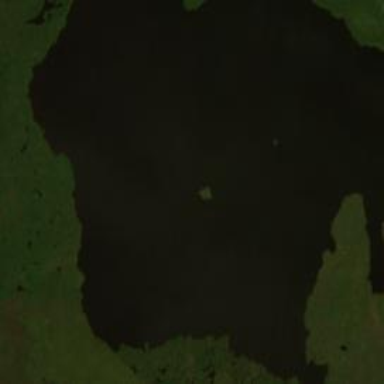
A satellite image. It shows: Serene lake surrounded by nature.